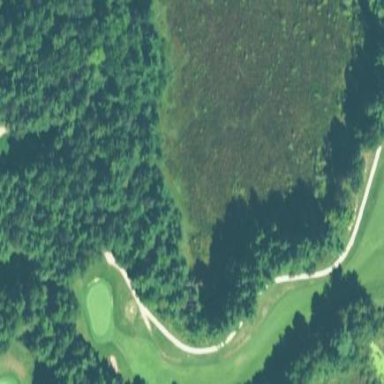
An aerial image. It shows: Grassy area designated as golf fairway.